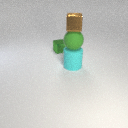
large cyan rubber cylinder below small brown metal cube